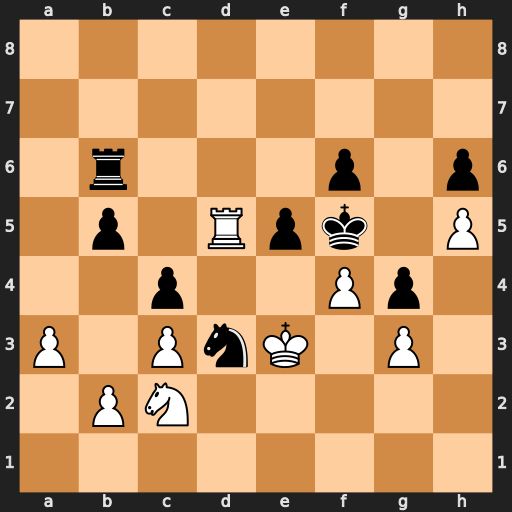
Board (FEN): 8/8/1r3p1p/1p1Rpk1P/2p2Pp1/P1PnK1P1/1PN5/8
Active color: w
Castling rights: -
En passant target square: -
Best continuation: Nd4#